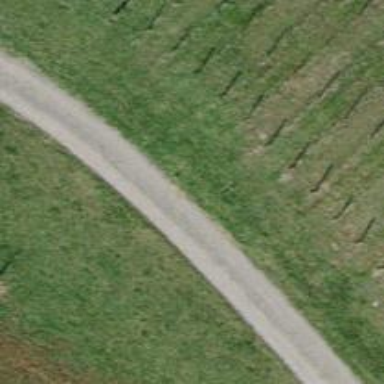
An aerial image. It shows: Gravel track with grade2 tracktype.